Field crop: tomato
Growth stage: 2
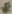
Species: solanum